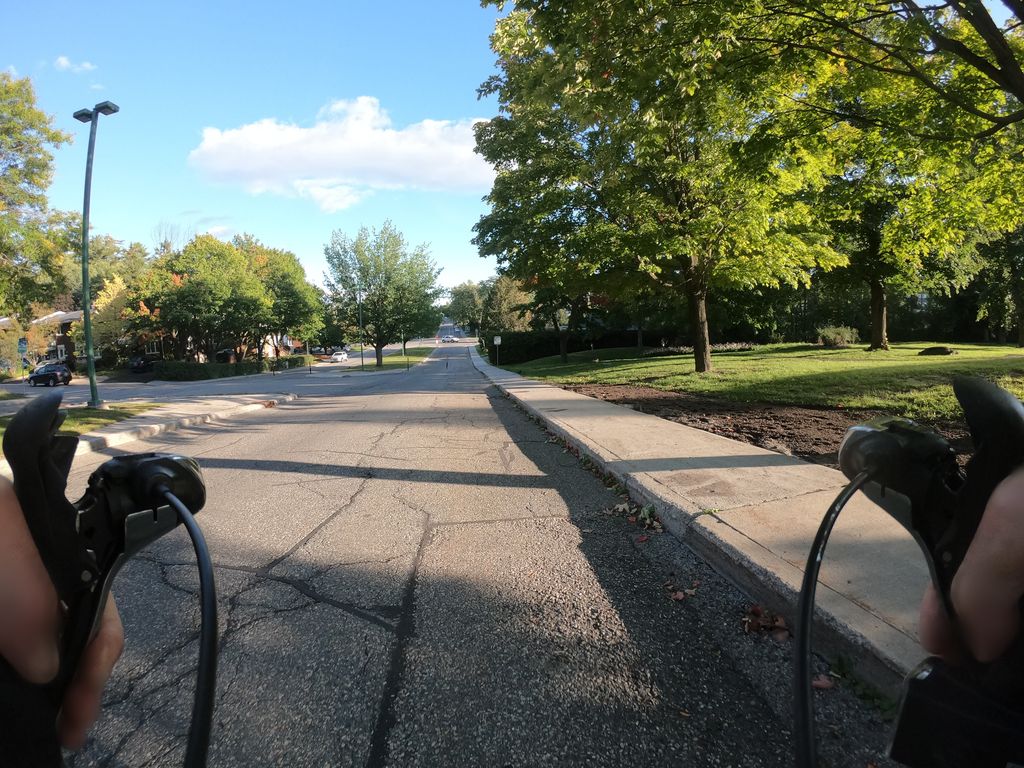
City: ottawa-gatineau